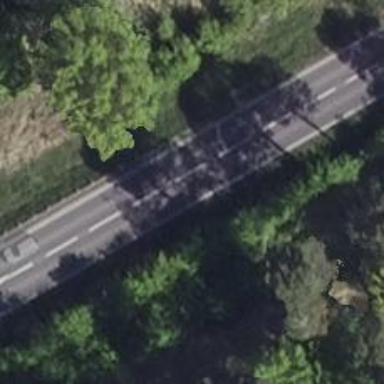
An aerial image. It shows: Primary road with asphalt surface.